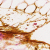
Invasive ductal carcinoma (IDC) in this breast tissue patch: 0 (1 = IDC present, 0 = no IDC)